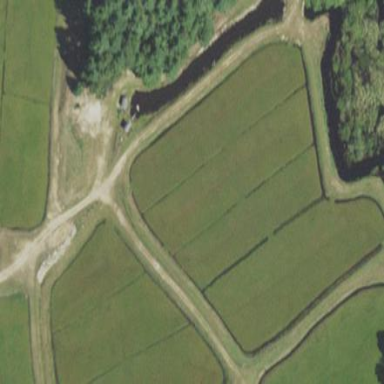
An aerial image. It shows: Farmland with wetland area and cranberries crop growing.